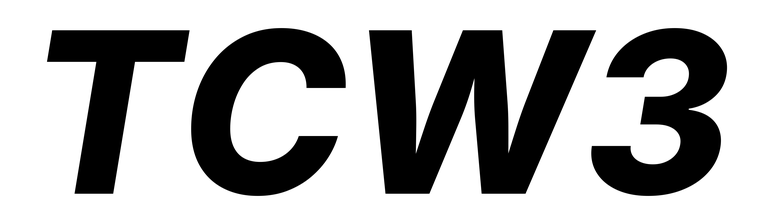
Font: Inter-Italic_ExtraBold_Italic